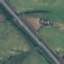
Land use / land cover: Highway